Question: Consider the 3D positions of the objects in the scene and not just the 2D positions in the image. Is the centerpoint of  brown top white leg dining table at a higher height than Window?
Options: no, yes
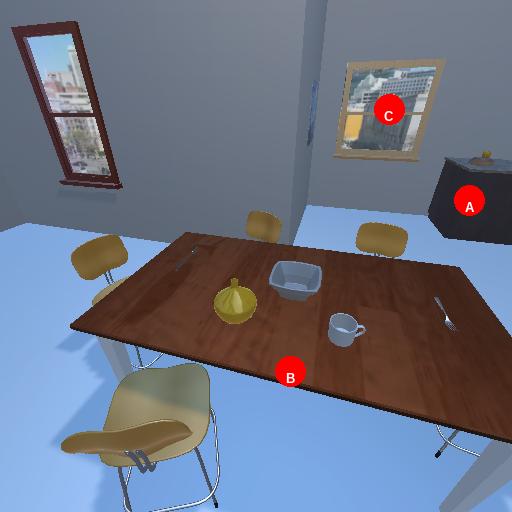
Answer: no